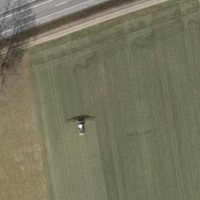
EUNIS habitat code: 57
Species observed at this site:
Prunus padus